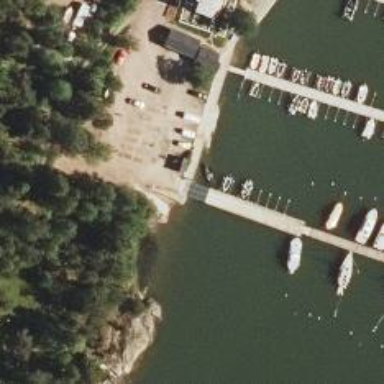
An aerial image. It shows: Pier with mooring facilities.